Aerial crown-view tile of a tropical tree (Barro Colorado Island, Panama), acquired 20250124:
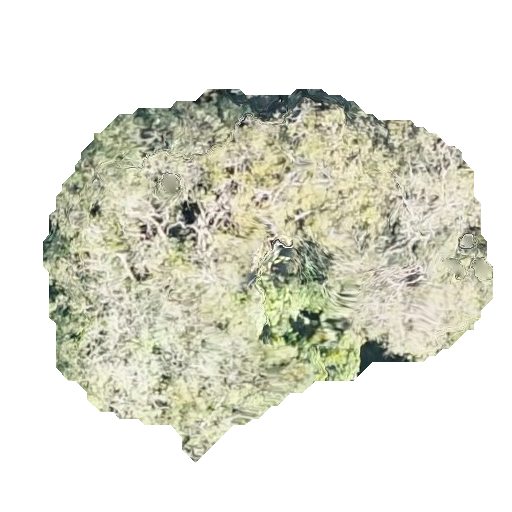
Species: Platypodium elegans
GBIF accepted scientific name: Platypodium elegans
Crown area: 175.774 m²